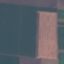
Label: AnnualCrop